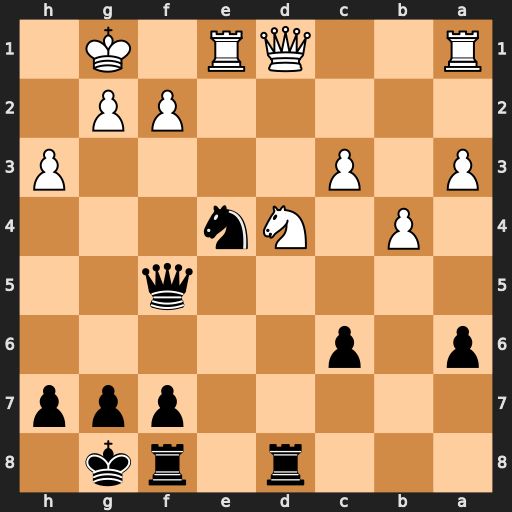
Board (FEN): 3r1rk1/5ppp/p1p5/5q2/1P1Nn3/P1P4P/5PP1/R2QR1K1
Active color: b
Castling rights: -
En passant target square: -
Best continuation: Qxf2+ Kh1 Nxc3 Qf3 Qxd4